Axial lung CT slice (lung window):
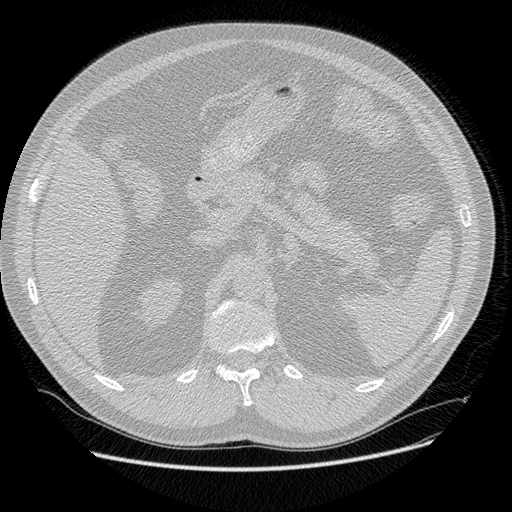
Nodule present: no